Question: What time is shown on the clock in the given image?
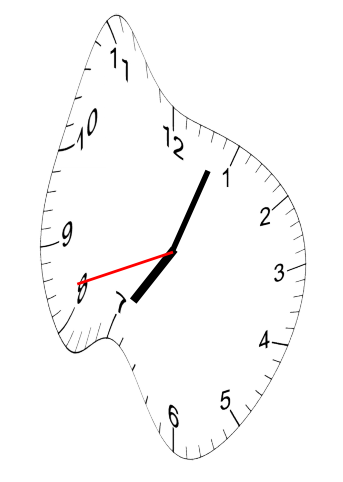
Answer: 07:03:42